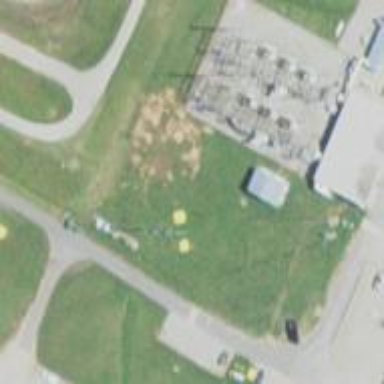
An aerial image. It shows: Industrial power substation enclosed by fence.